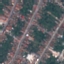
Label: Residential